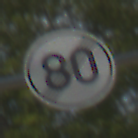
Verkehrszeichen: EndeGeschwindigkeit80
Umgebung: Outdoor, Nature
Tageszeit: MorningAfternoon
Wetter: PartlyCloudy
Licht: Natural
Jahreszeit: NotSpecified
Kontrast: HighContrast